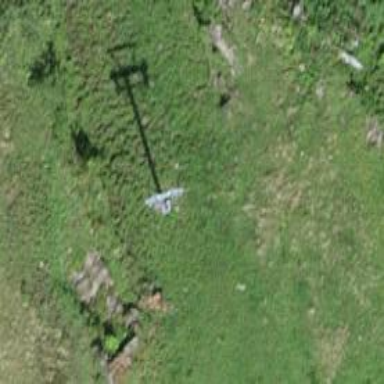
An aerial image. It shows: Pylon for aerialway.